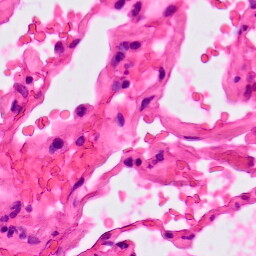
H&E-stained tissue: Lung